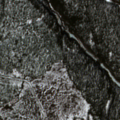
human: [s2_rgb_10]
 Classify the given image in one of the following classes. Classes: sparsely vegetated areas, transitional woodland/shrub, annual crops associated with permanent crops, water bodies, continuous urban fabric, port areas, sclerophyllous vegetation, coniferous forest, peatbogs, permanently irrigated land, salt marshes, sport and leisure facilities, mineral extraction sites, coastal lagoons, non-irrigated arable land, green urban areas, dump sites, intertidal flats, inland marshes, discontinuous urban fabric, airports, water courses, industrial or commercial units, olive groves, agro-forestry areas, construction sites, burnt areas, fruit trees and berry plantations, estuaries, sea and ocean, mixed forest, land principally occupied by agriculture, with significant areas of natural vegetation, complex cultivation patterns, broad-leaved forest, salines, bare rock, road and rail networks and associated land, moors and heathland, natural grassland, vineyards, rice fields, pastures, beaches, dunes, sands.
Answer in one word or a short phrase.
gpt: coniferous forest, transitional woodland/shrub, water bodies